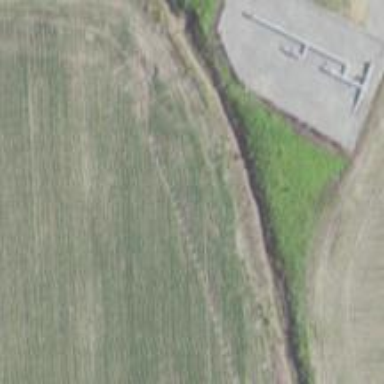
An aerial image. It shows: Fence surrounding valve group substation.